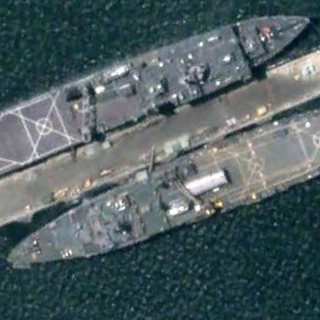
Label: combat